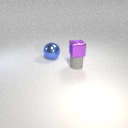
small gray rubber cylinder below small purple metal cube